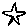
Label: star